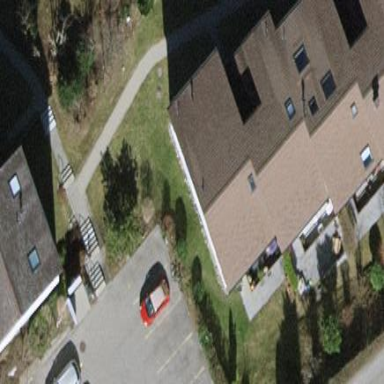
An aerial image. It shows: Terrace building.